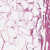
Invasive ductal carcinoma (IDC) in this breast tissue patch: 0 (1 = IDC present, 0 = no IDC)